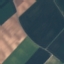
Land use / land cover: AnnualCrop